Question: I am trying to learn more about making some cool CLI interfaces to provide the options for some local scripts. By digging into the source of the <URL>
Specifically I want to be able to do something like display a list of checkboxes and use some key to select multiple options and then continue.
Is anyone familiar with any packages/modules for other CLI languages that would allow me to do something similar? I like Node, but do not generally use it for scripting. Something in Python, Ruby or Go (I just started playing with Go) would be ideal

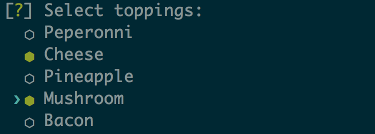
Answer: package which has been around for many years is called Curses. The modern version package is actually called nCurses, but is still compatible with the original one. Here's a sample screenshot:

I haven't tried it with Unicode characters - it should work, and then you can use more fancy characters to mark checkbuttons and such.
Curses is available for Python, Ruby and Go (and C and many other languages!).